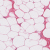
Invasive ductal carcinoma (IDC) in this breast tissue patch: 0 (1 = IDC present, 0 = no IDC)